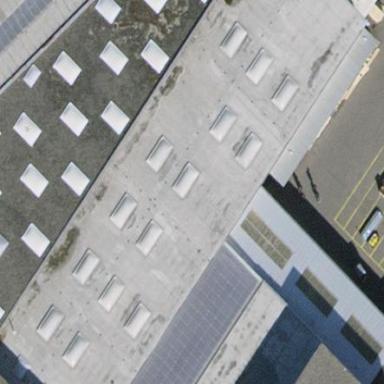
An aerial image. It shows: Industrial building.